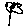
Label: flower